Field crop: maize
Growth stage: 2
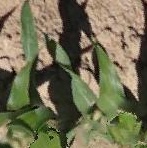
Species: maize